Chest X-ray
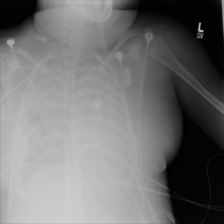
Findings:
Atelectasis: negative
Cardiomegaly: negative
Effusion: positive
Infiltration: negative
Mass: negative
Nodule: negative
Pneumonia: negative
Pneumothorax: negative
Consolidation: positive
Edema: negative
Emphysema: negative
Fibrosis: negative
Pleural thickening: negative
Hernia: negative